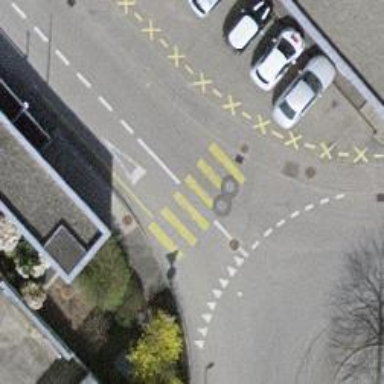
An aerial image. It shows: Zebra crossing for pedestrians.